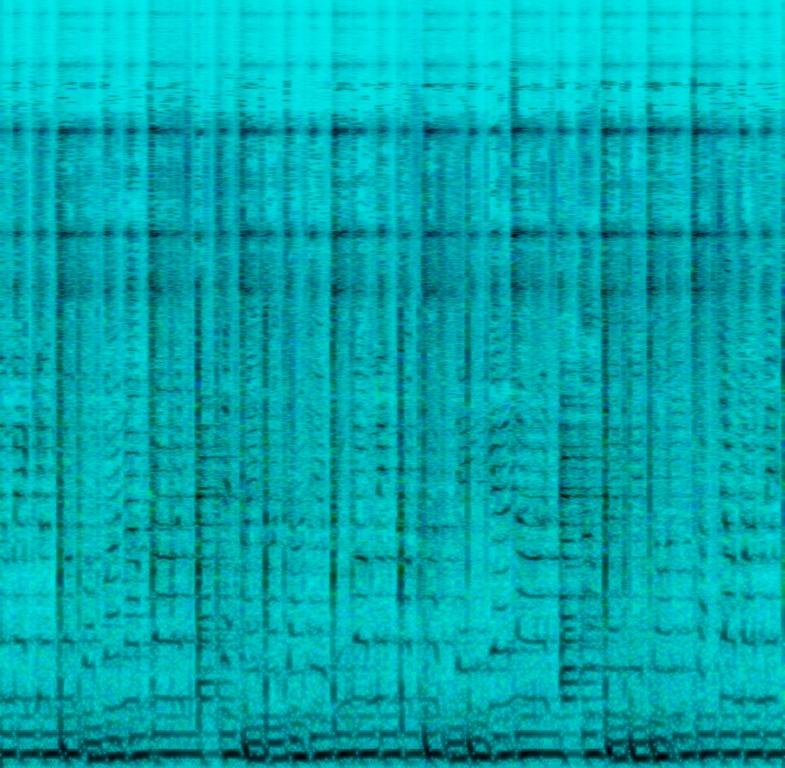
This is a reggae piece. There is a male vocalist singing with a Jamaican accent. An electric guitar is playing the main melody with a groovy bass guitar in the background. The rhythmic background is a simple 2/4 reggae beat being played by acoustic drums. The atmosphere is very chill. This piece could be played at beaches and summertime barbecue parties.